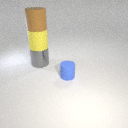
large gray metal cylinder to the left of small blue rubber cylinder